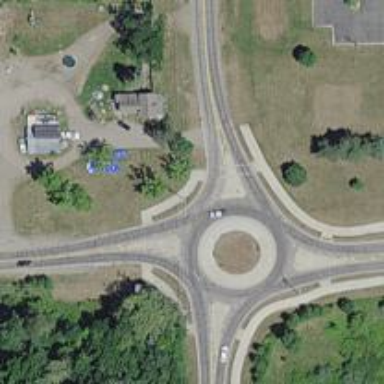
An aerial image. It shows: Marked road crossing.